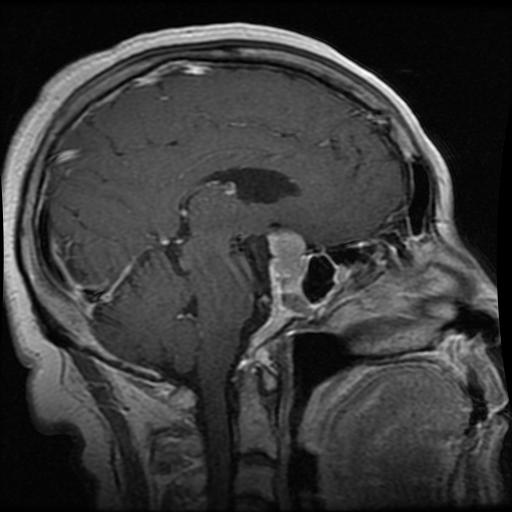
Label: pituitary